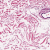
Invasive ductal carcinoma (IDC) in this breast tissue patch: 0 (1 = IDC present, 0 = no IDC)